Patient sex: F
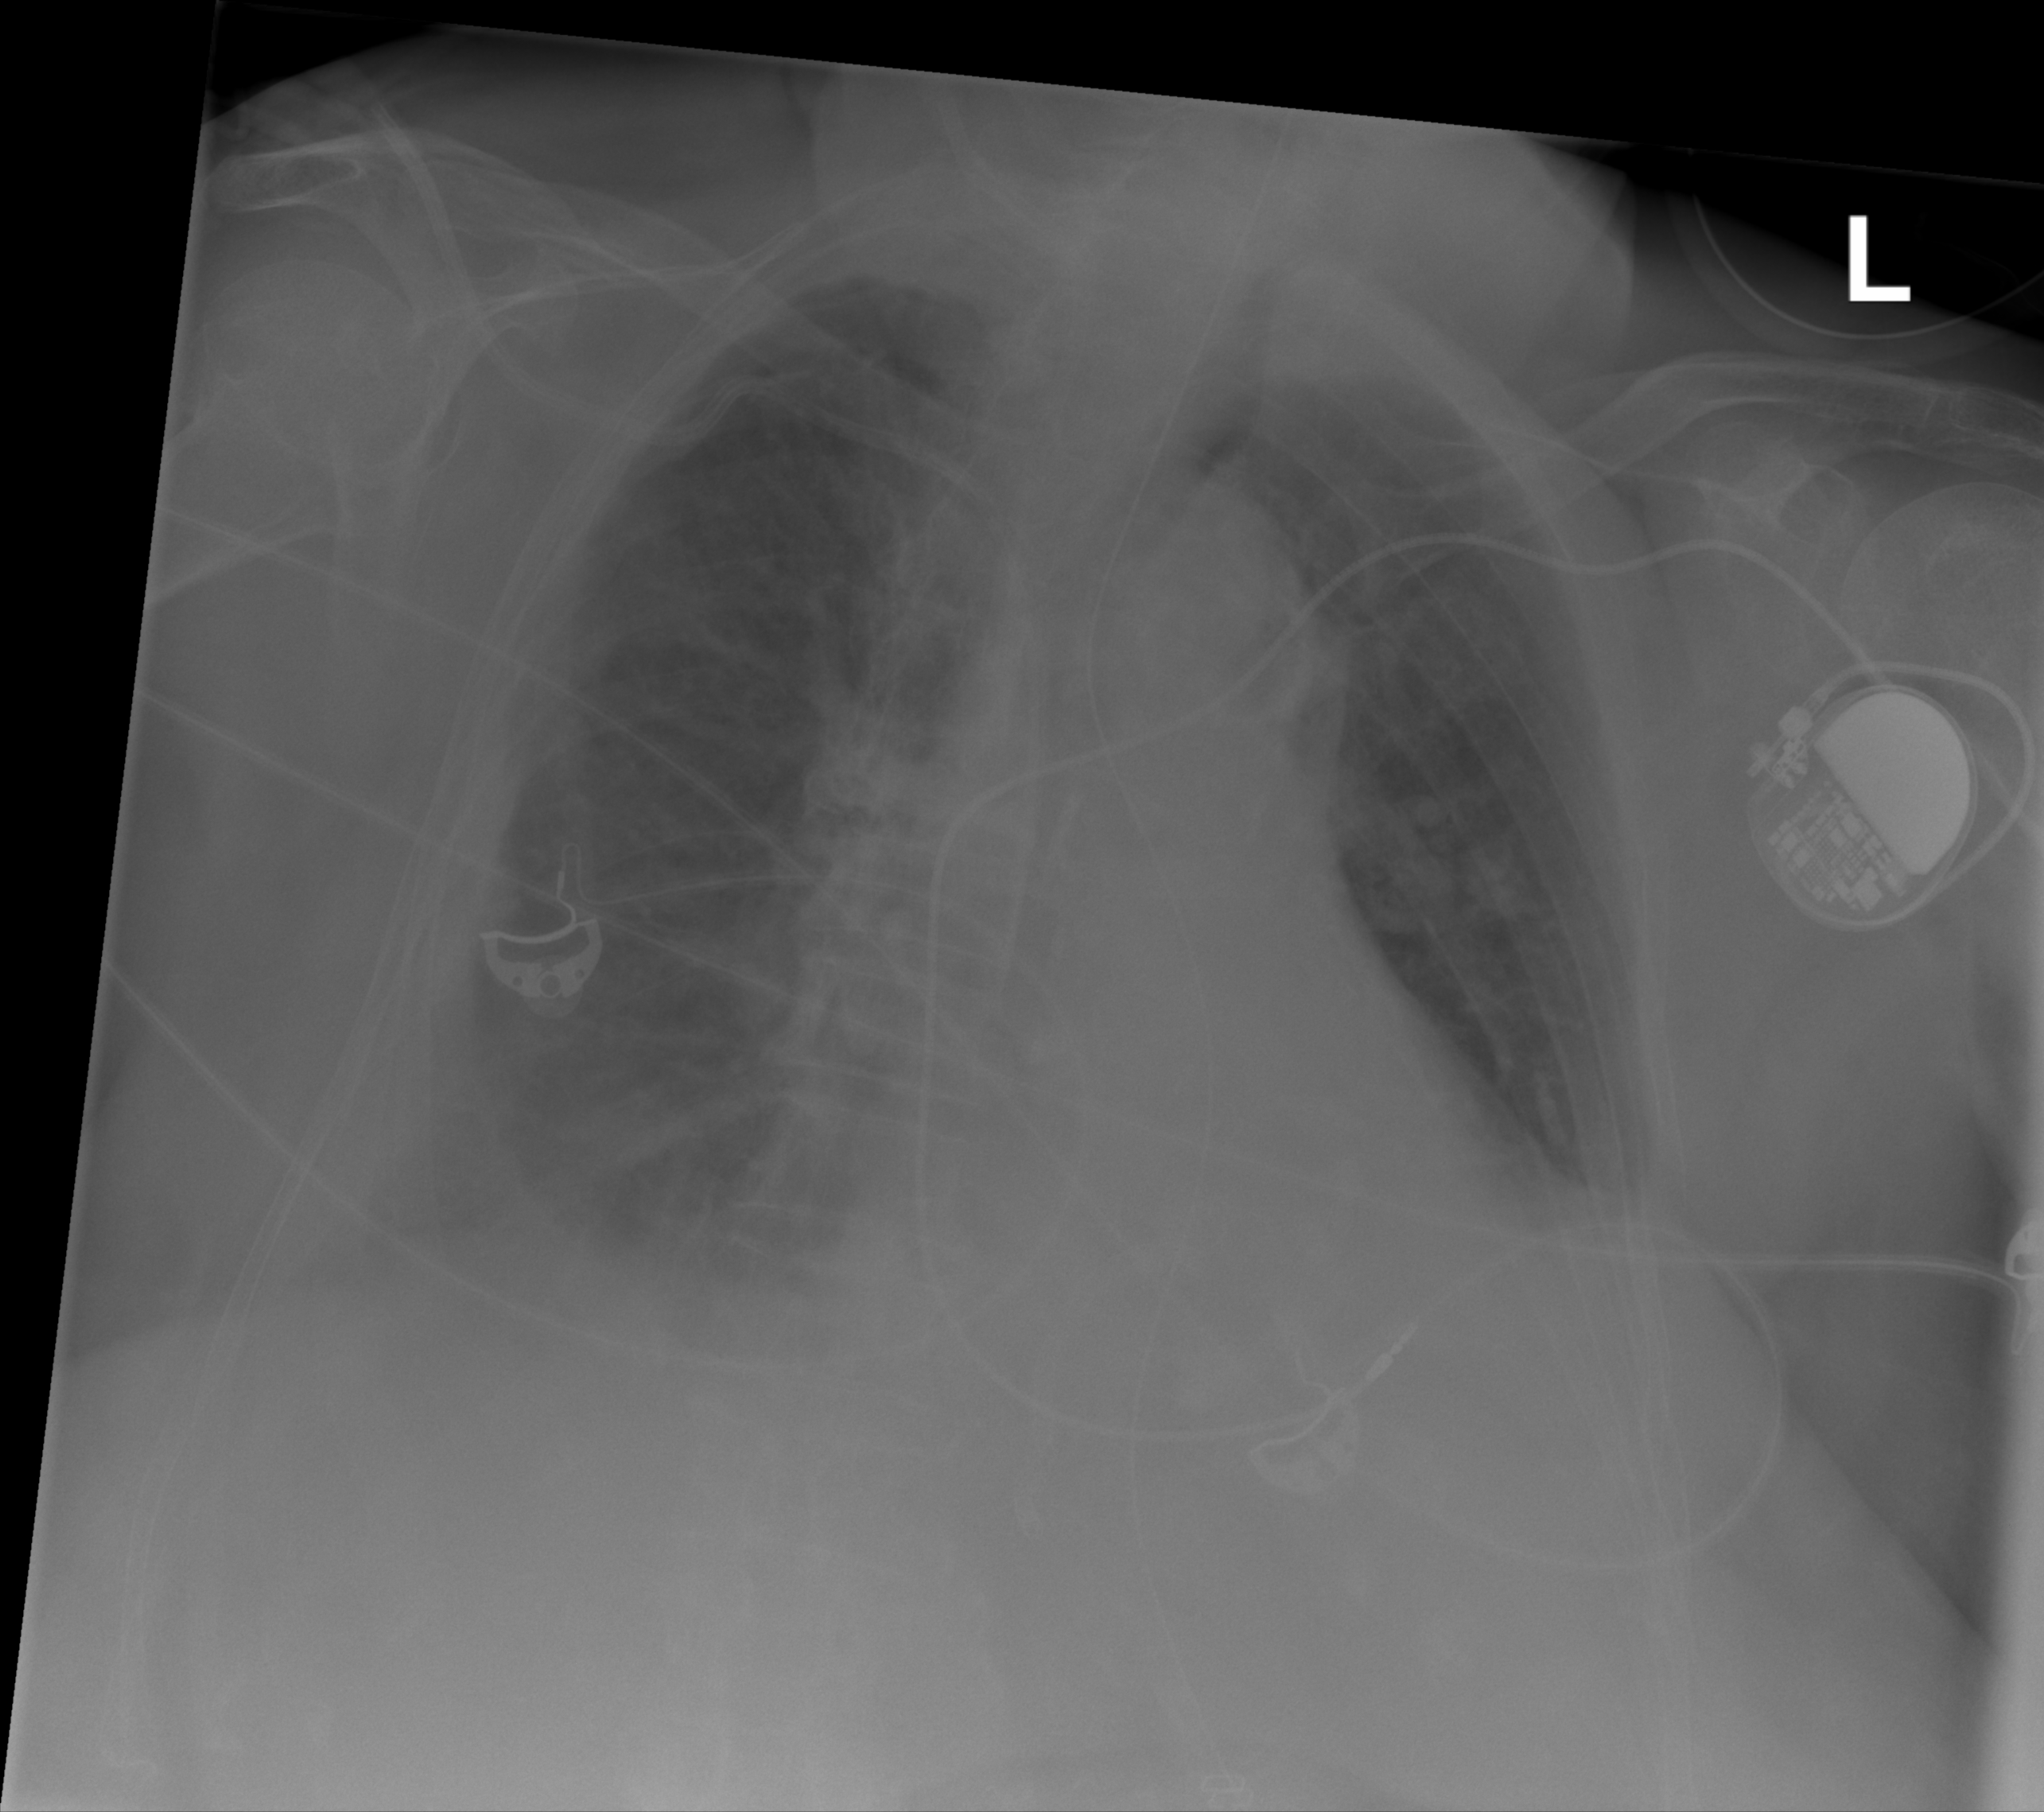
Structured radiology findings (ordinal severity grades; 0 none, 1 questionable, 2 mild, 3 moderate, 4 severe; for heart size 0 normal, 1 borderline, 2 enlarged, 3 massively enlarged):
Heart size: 0
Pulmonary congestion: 1
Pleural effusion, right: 2
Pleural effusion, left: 2
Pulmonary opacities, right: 0
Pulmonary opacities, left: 0
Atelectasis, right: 2
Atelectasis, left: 2